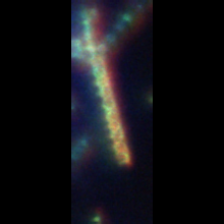
Taxon: Skeletonema
Group: Diatoms